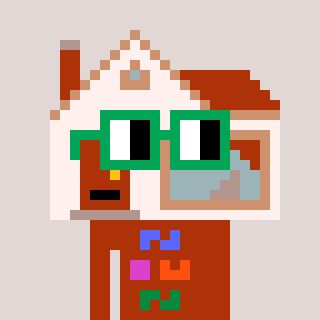
a pixel art character with square green glasses, a house-shaped head and a hotbrown-colored body on a warm background